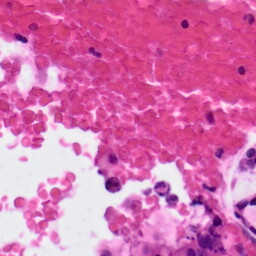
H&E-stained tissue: Colon